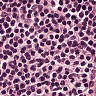
Metastatic tissue present: no